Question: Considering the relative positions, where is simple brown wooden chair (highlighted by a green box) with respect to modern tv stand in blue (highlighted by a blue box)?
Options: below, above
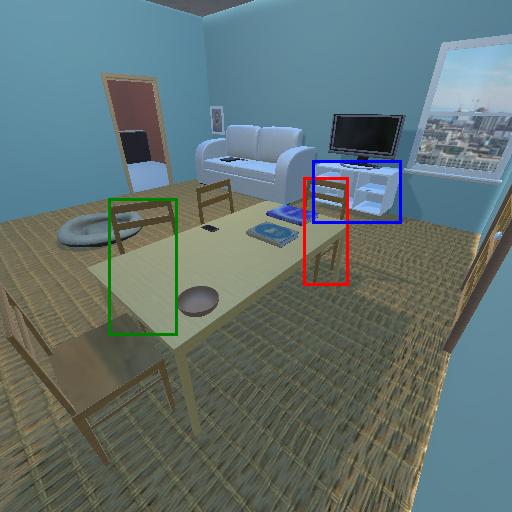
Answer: below